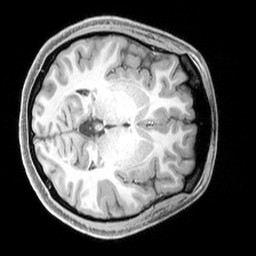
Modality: T1w
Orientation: axial
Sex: female
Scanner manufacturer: siemens
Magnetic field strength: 3 T
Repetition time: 2.3 s
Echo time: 0.00226 s